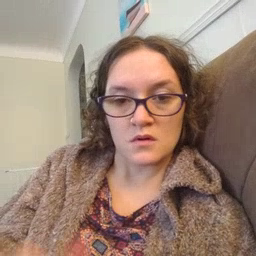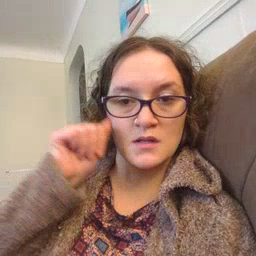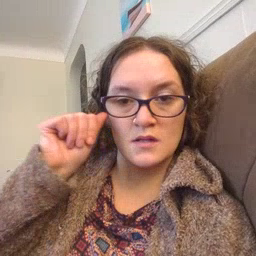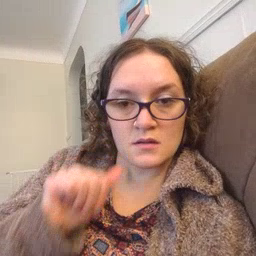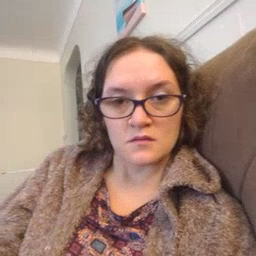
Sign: aunt